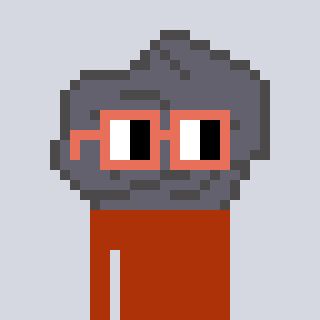
a pixel art character with square orange glasses, a rock-shaped head and a hotbrown-colored body on a cool background